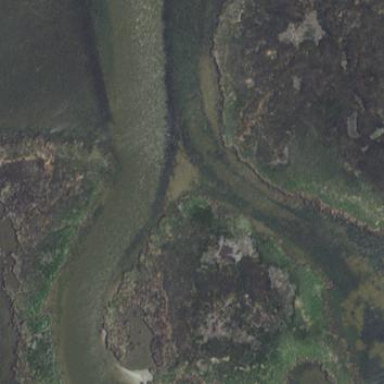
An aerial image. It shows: Saltmarsh wetland area.